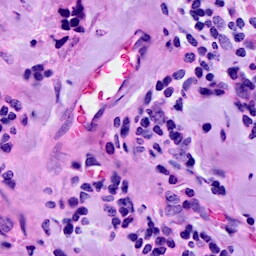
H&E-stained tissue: Breast